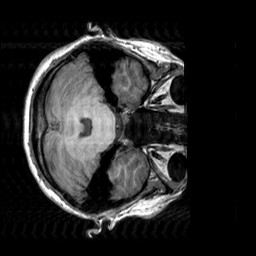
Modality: T1w
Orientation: axial
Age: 25
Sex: female
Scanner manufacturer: siemens
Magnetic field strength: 3 T
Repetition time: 2.3 s
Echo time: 0.00303 s